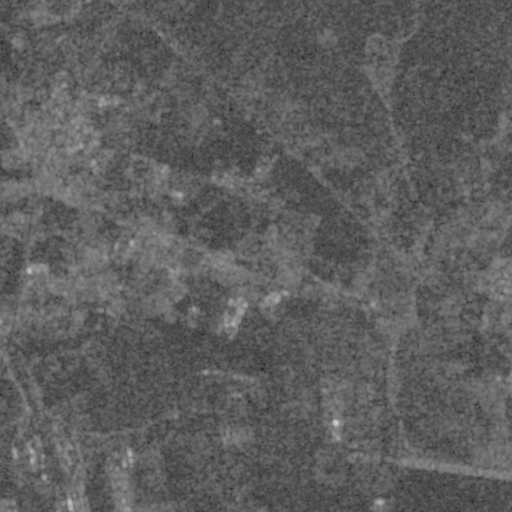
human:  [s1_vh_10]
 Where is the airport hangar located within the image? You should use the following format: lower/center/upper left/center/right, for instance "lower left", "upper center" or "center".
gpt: The airport hangar is located in the upper left of the image.
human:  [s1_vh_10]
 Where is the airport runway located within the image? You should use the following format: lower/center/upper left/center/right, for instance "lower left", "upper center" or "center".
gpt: The airport runway is located in the upper left of the image.
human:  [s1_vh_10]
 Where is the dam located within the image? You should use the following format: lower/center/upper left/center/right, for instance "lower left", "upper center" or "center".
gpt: The dam is located in the lower right of the image.
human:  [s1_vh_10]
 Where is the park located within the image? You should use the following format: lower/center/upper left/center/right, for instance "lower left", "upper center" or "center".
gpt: The park is located in the upper left of the image.
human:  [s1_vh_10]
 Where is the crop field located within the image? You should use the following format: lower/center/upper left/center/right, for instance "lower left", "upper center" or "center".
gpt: There is no crop field in the image.

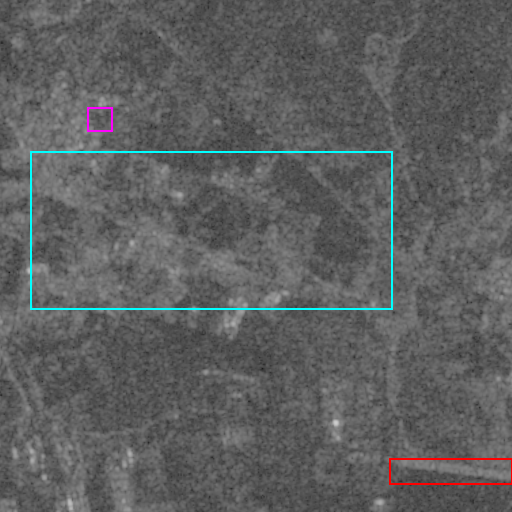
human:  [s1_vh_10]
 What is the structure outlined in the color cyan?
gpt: The structure outlined in cyan is a crop field.
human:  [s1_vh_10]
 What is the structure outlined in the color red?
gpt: The structure outlined in red is a dam.
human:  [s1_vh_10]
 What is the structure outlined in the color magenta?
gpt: The structure outlined in magenta is a park.
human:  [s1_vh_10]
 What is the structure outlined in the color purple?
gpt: There is no purple outline.